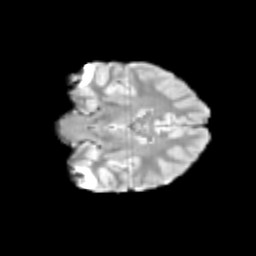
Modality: T2w
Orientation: coronal
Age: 12
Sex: male
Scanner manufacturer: siemens
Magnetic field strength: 3 T
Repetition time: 3.8 s
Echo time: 0.07 s